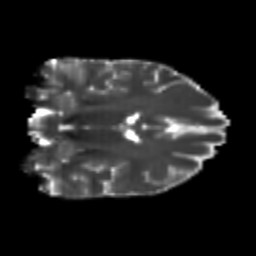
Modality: T2w
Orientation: coronal
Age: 24
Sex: female
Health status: healthy
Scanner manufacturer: philips
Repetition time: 7.385 s
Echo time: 0.08599 s